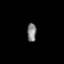
Tissue: lung
Cell type: Endothelial cells
Senescence score: 0.6225
Nuclear area (px): 168
Mean DAPI intensity: 129.119